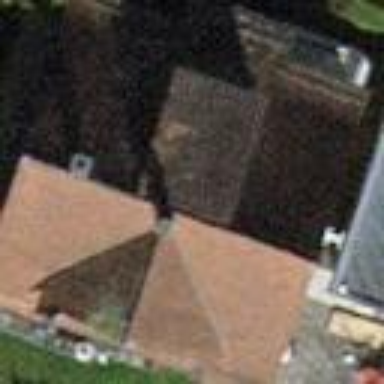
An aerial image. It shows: Building with pitched roof.